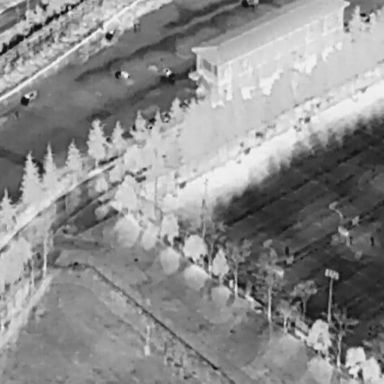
There are six Cars in the infrared image.